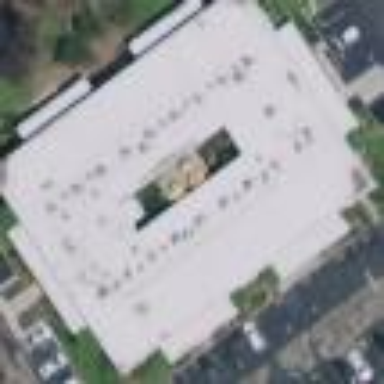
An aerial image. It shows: Industrial building.